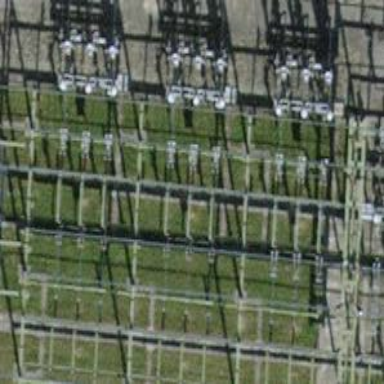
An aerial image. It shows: Switch used for power control.